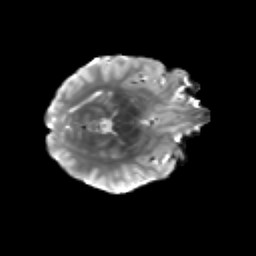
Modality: T2w
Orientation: axial
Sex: female
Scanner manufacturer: siemens
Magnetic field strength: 3 T
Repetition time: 5 s
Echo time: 0.071 s